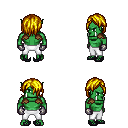
a pixel art fantasy rpg character, male body template, orc, green skin, leather shoulder armor, white pants, blonde bangs hairstyle, metal gloves, ghillies, four views (front, back, left, right), 2x2 character sprite sheet, small pixel art, hard edges, no anti-aliasing